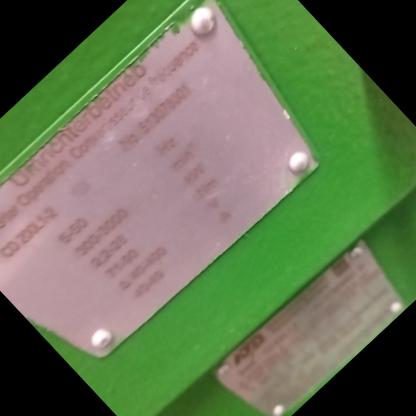
Klasa: tabliczka-znamionowa